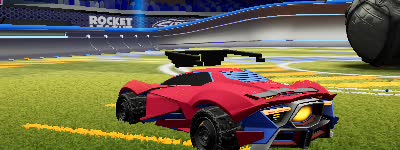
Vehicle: werewolf